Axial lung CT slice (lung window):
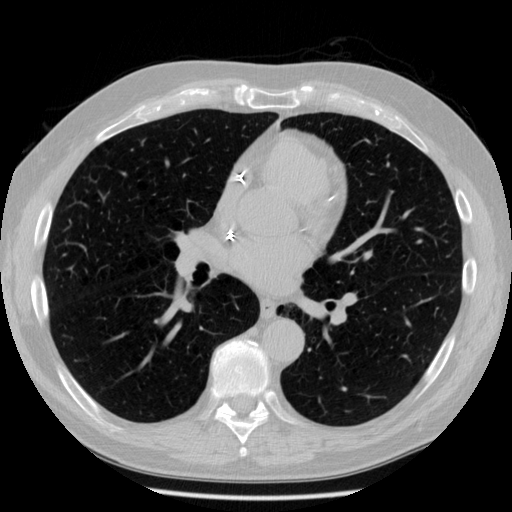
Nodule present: no